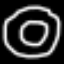
Label: donut